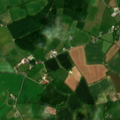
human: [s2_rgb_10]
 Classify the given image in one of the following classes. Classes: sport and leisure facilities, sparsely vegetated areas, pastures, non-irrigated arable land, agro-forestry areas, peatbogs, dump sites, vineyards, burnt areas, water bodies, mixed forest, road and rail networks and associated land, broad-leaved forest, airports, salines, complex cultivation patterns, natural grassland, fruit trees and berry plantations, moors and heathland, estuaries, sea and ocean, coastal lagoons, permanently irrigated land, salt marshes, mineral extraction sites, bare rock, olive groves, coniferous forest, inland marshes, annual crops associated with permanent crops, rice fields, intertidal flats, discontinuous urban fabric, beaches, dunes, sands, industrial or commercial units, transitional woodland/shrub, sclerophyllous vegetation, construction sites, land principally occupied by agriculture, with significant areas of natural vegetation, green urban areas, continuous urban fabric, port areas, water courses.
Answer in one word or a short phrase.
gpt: non-irrigated arable land, pastures, coniferous forest